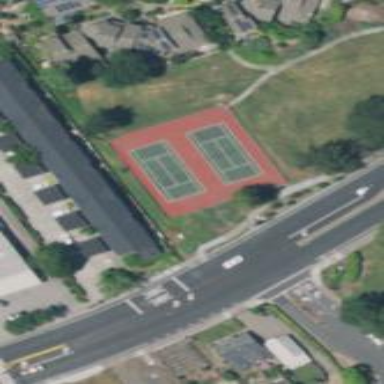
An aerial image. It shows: Tennis court on the leisure land pitch.